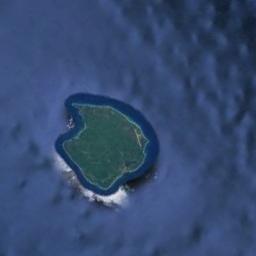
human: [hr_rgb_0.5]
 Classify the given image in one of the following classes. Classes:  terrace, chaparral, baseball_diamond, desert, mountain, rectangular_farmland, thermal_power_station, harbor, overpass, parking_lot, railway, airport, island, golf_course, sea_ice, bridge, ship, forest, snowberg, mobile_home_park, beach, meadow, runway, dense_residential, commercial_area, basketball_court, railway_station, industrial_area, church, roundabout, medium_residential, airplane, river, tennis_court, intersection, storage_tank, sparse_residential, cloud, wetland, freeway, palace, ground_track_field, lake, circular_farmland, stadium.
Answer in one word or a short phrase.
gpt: island